Question: I am given a task where I have this VB.Net script that produces and populates a grid and I must add coloring to each grid cell.
Problem is that this freeware given to me is 5 years old and I don't know what the name of this freeware is; I was only given the source files.
There seem to be 4 files in the freeware folder and below is their screenshot:

I am currently sitting and trying to understand the code for 'PrintDGV.vb' which might or might not be useful in understanding the freeware.
I am not familiar with any of these files but here is the code for 'PrintDGV.vb'
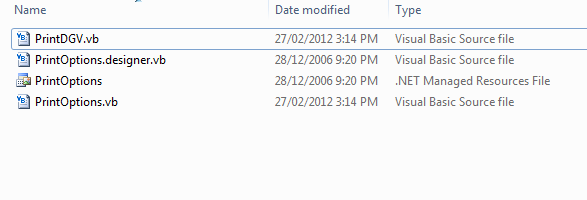
Answer: Looks fairly straight forward.
You pass your DataGridView control to it and it looks like it will handle the printing for you:
'''
Call PrintDGV.Print_DataGridView(YourDataGridViewControl)
'''
It's a shared function so you don't need to instantiate it. For coloring your cells, just set the backcolor of your grid cells and it looks like it will use that in the printing process.
To change a color of an individual cell in the DataGridView control:
'''
YourDataGridViewControl.CurrentCell.Style.BackColor = Color.Red
'''